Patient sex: M
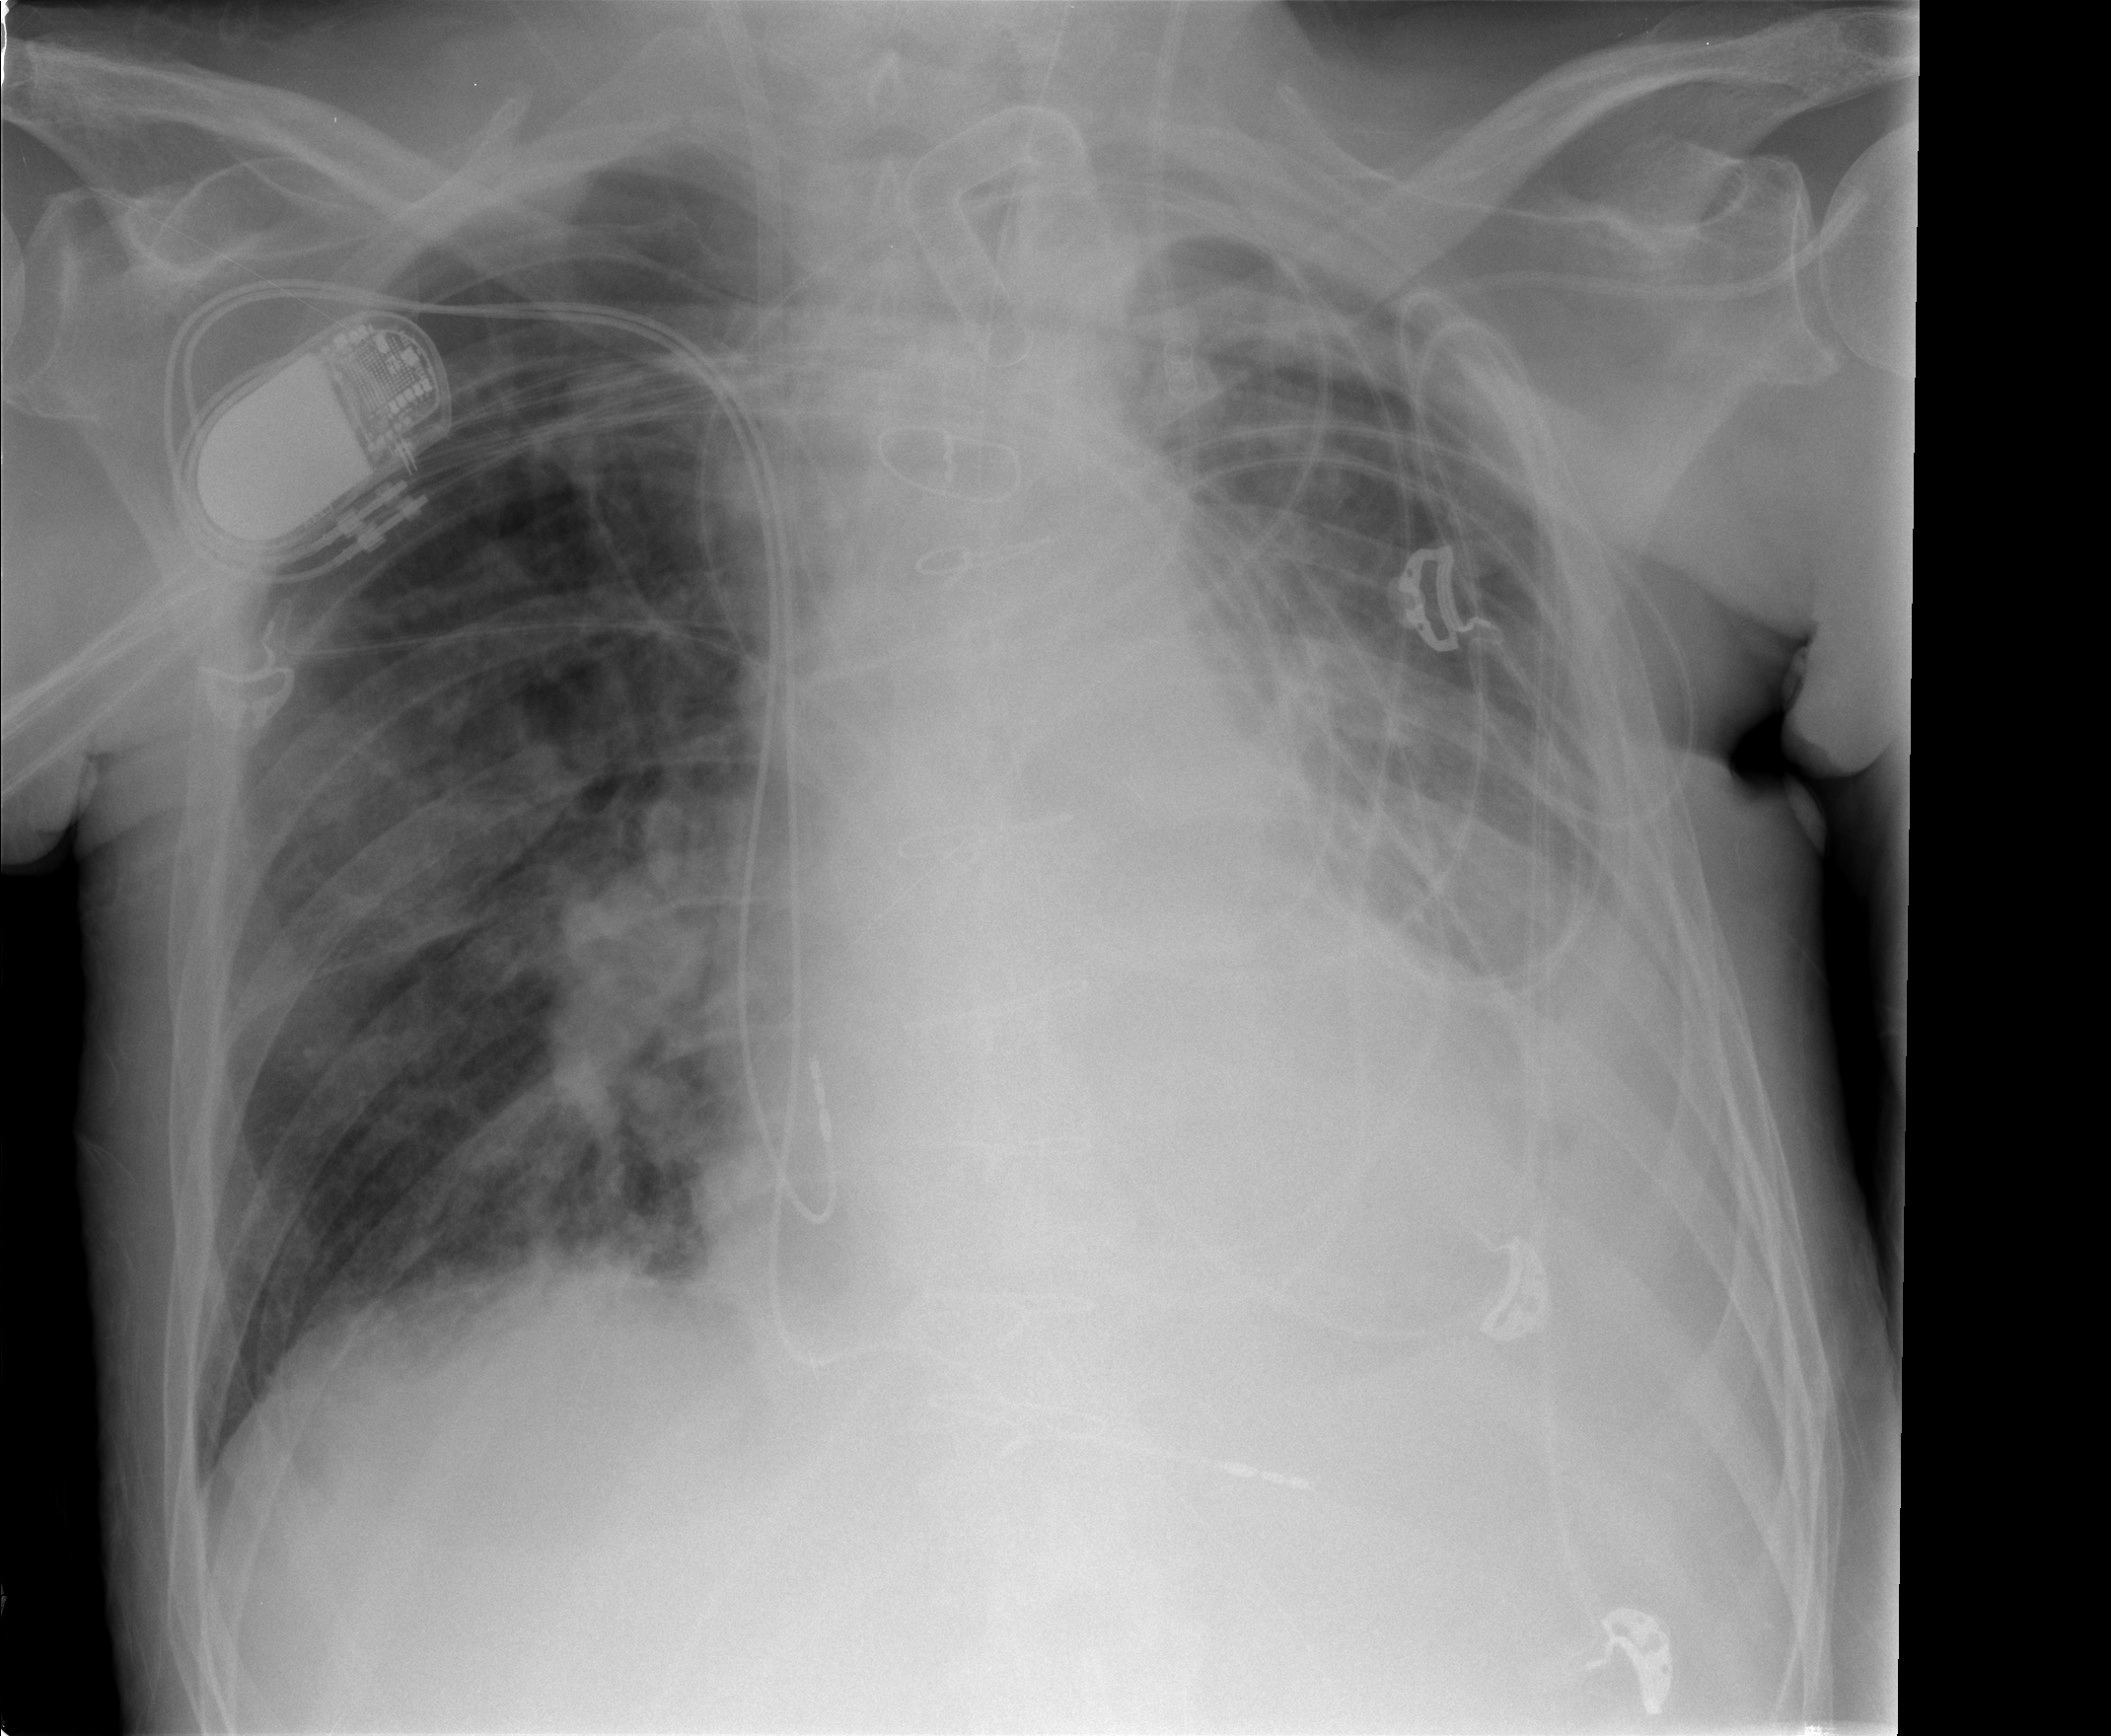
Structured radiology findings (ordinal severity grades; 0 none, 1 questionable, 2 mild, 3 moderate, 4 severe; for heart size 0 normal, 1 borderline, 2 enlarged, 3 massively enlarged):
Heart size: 2
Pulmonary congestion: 2
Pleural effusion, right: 0
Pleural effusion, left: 3
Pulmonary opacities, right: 2
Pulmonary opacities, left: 2
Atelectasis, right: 2
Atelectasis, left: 3